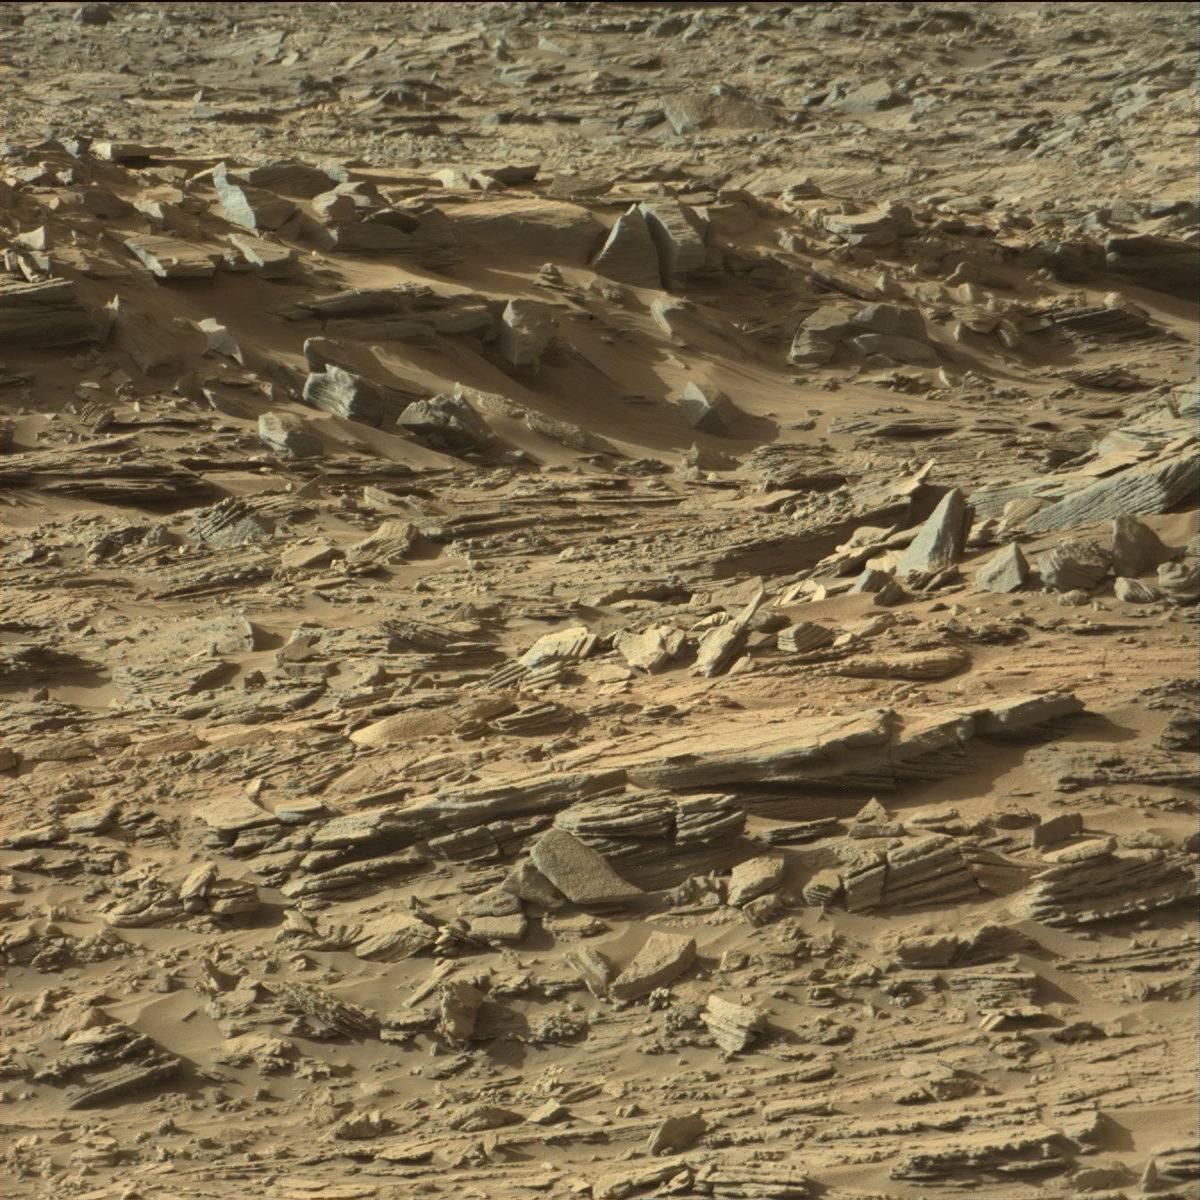
Terrain classes present: Bedrock, Sand / Soil